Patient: sex M, age 50
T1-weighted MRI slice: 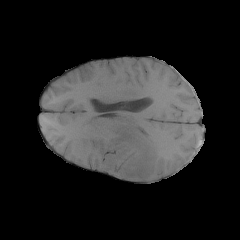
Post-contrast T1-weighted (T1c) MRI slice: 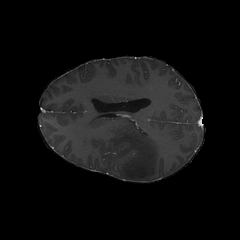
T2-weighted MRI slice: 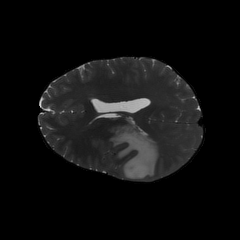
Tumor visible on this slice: yes
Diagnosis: Glioblastoma, IDH-wildtype
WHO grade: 4